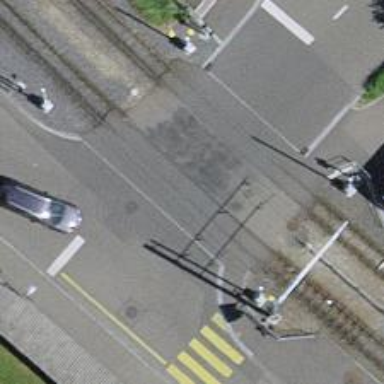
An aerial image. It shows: Level crossing with full barriers and lights.